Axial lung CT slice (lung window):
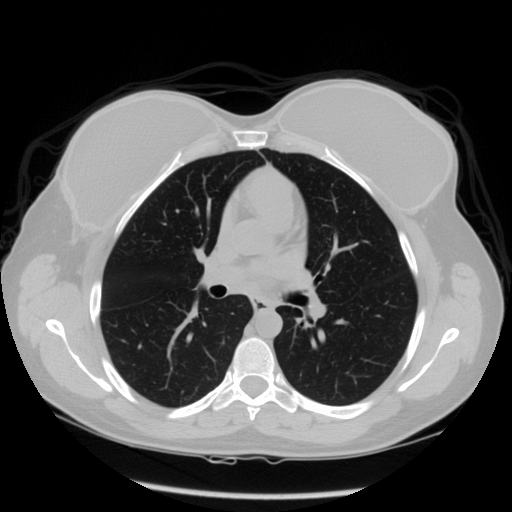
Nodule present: no